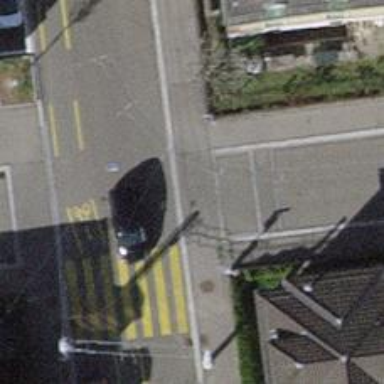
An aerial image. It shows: Unmarked crossing with traffic calming table.